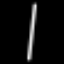
Label: line